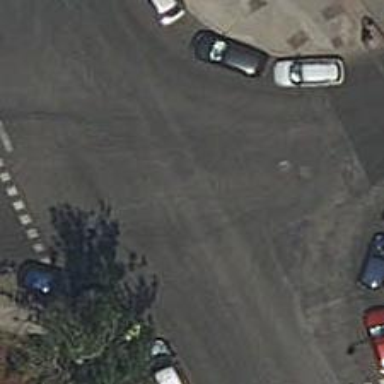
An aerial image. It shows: Road with traffic signals.